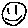
Label: smiley face